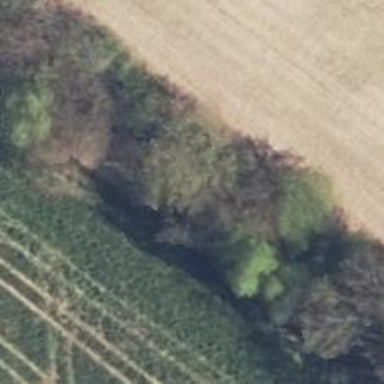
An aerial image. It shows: Row of trees in natural setting.